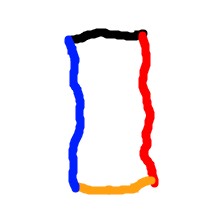
Shape: rectangle